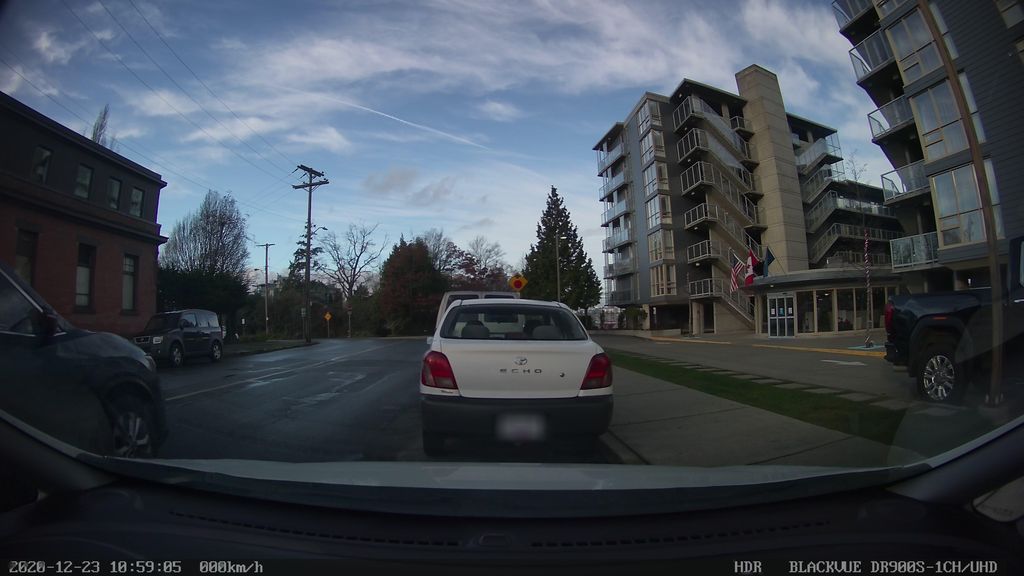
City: victoria